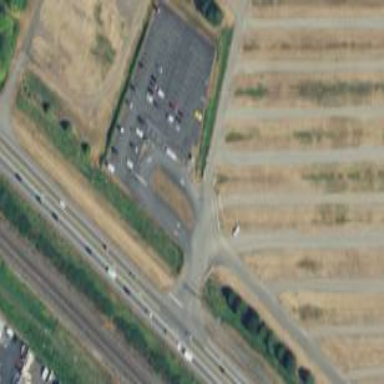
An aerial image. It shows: Parking area with park and ride facility.